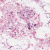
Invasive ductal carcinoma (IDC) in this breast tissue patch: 0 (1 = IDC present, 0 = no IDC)